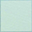
Piece: xx